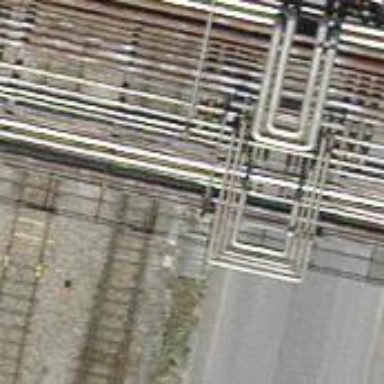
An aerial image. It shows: Railway switch.